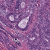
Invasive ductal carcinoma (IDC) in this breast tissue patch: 1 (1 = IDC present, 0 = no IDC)